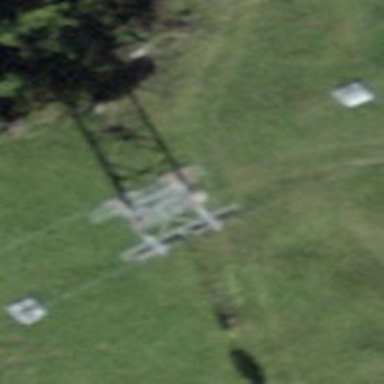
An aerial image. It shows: Pylon for aerialway.